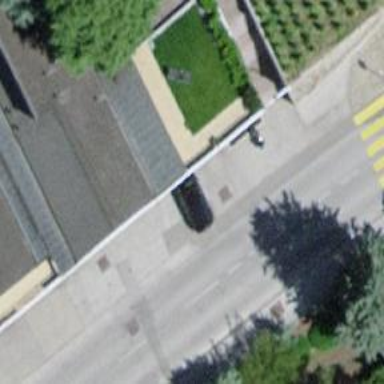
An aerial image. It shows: Sidewalk along the footway.